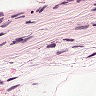
Metastatic tissue present: no